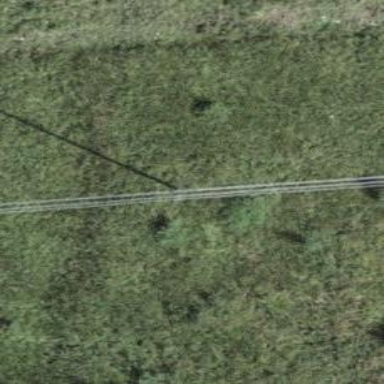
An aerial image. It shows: Utility pole in the area.